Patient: sex F, age 67
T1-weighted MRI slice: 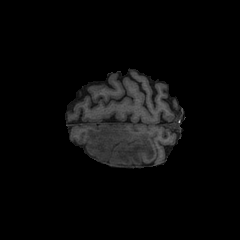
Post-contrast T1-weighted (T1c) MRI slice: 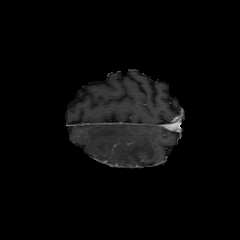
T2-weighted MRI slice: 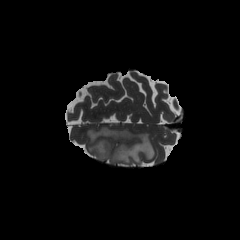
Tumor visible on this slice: yes
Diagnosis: Astrocytoma, IDH-mutant
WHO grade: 4